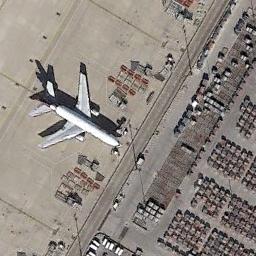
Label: airplane